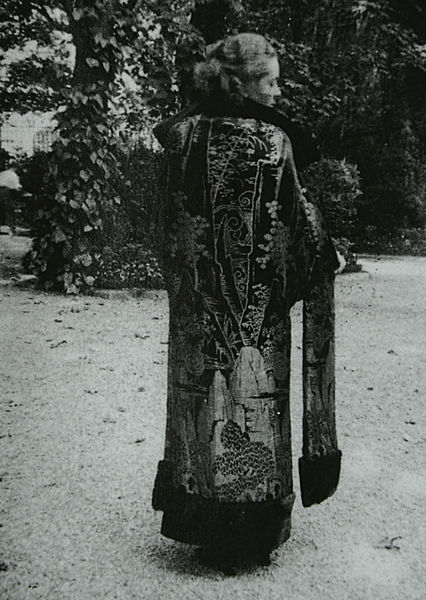
Titel: "Mikado"-Mantel"
Künstler: Paul Poiret
Institution: Unbekannt
Schlagwörter: baum, blau, blätter, weiß, bäume, sand, frau, grau, haar, profil, rücken, schwarz, dame, gras, haus, park, wiese, mode, muster, gesicht, stehen, ärmel, baumstamm, erde, stamm, haare, mantel, pflanze, pflanzen, seide, garten, dutt, japan, berge, gebirge, japanisch, foto, fotografie, photographie, abgewandt, hinten, rückenfigur, asien, geisha, schwarz weiss, asiatisch, photo, chinesisch, china, efeu, fauna, schwarz/weiss, kimono